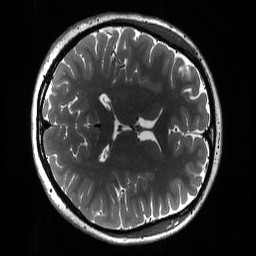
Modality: T2w
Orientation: axial
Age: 20
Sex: female